Field crop: tomato
Growth stage: 1
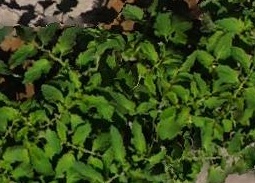
Species: tomato